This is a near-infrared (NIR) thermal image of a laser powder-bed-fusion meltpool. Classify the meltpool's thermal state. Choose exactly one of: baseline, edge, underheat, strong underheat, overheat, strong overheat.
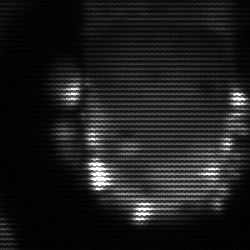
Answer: baseline